Question:
The stepped line currently works as shown above.
The illustrations below aim to emulate the 'steppedLine: "before"' option.
'''
o
o---- |
| |
| o----
| |
o----
1 2 3 4 5 6
'''
If datapoint 4 would be missing the line graph would be drawn as shown below
'''
o----
|
| o
| |
o----
1 2 3 4 5 6
'''
Is it possible to have it drawn this way instead?
'''
o----
|
| o----
| |
o----
1 2 3 4 5 6
'''
---
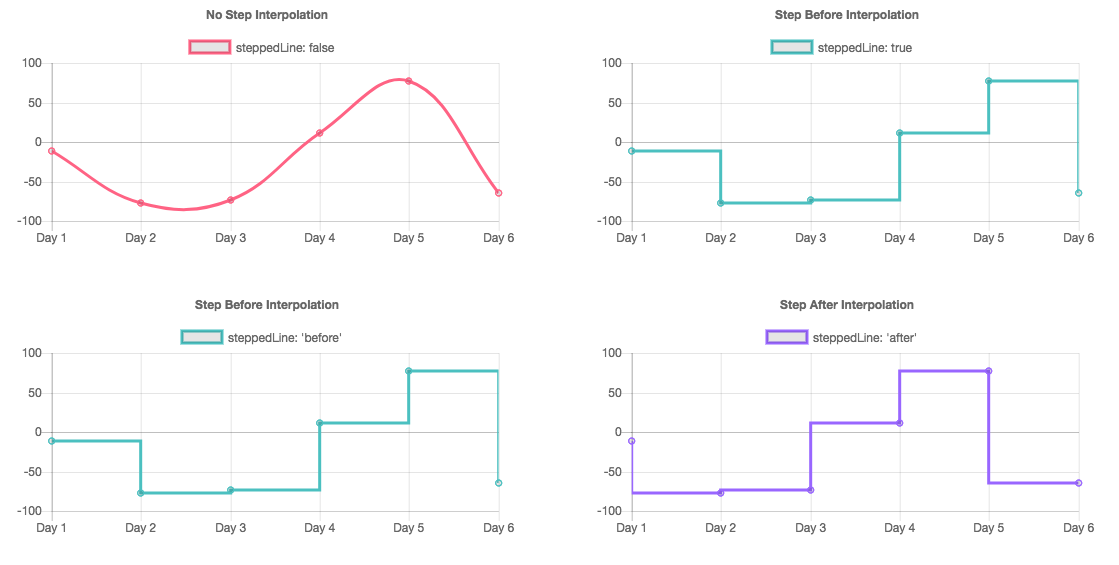
Answer: You can draw your own line directly on to the canvas using the <URL>. It offers different hooks that may be used for executing custom code. In below code snippet, I use the 'afterDraw' hook to draw a dashed horizontal line from the last data point up to the the position of the next tick.
'''
new Chart(document.getElementById("myChart"), {
type: 'line',
plugins: [{
afterDraw: chart => {
var ctx = chart.chart.ctx;
var xAxis = chart.scales['x-axis-0'];
var yAxis = chart.scales['y-axis-0'];
var dataset = chart.config.data.datasets[0];
var data = dataset.data;
var xFrom = xAxis.getPixelForTick(data.length - 1);
var xTo = xAxis.getPixelForTick(data.length);
var y = yAxis.getPixelForValue(data[data.length - 1]);
ctx.save();
ctx.strokeStyle = dataset.borderColor;
ctx.lineWidth = dataset.lineWidth;
ctx.setLineDash([8, 4]);
ctx.beginPath();
ctx.moveTo(xFrom, y);
ctx.lineTo(xTo, y);
ctx.stroke();
ctx.restore();
}
}],
data: {
labels: ["1", "2", "3", "4", "5", "6"],
datasets: [{
label: "My Dataset",
data: [5, 1, 3],
borderColor: 'red',
lineWidth: 3,
steppedLine: 'before',
fill: false
}]
},
options: {
scales: {
yAxes: [{
ticks: {
beginAtZero: true,
stepSize: 1
}
}],
}
}
});
'''
'''
<script src='https://cdnjs.cloudflare.com/ajax/libs/Chart.js/2.9.3/Chart.js'></script>
<canvas id="myChart" height="90"></canvas>
'''